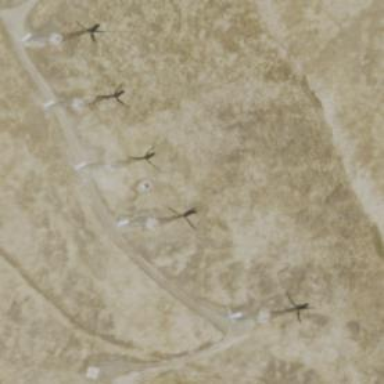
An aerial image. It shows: Wind generator with Vestas wind turbine.